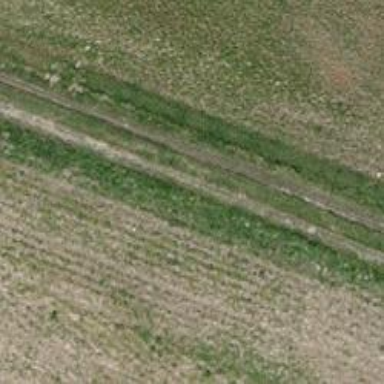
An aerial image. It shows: Track with grade 4 track type.